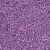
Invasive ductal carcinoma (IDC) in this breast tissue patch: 1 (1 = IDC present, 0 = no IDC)